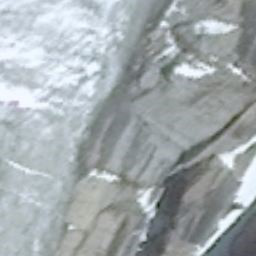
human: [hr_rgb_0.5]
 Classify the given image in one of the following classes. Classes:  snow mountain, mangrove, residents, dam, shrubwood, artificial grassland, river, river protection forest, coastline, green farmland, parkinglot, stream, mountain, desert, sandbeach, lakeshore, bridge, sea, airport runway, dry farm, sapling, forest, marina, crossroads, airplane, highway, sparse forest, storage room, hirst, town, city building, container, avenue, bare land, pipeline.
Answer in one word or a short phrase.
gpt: snow mountain